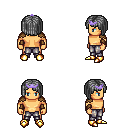
a pixel art fantasy rpg character, male body template, human, tanned skin, leather shoulder armor, metal pants, gray pageboy hairstyle, purple tiara, cloth bracers, gold boots, four views (front, back, left, right), 2x2 character sprite sheet, small pixel art, hard edges, no anti-aliasing